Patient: sex M, age 40
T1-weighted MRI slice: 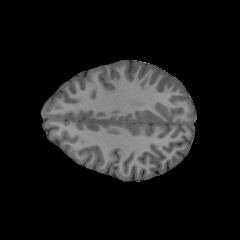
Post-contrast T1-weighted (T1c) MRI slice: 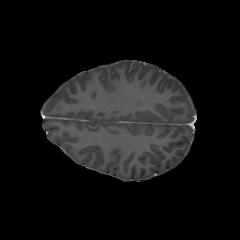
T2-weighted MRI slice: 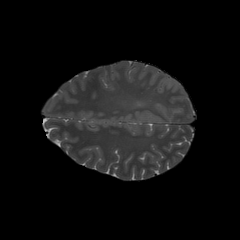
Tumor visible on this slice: no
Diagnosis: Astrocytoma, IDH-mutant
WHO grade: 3